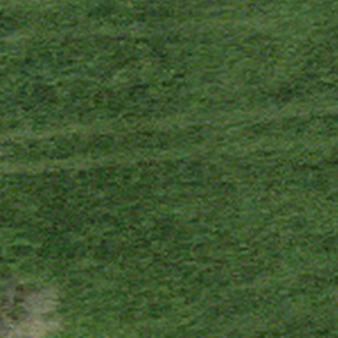
Label: other